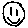
Label: smiley face